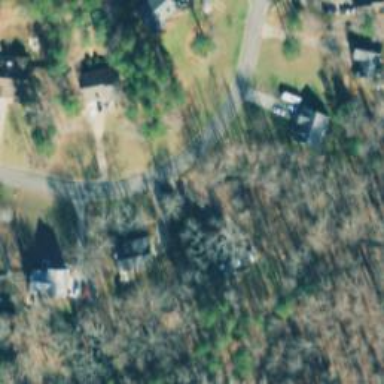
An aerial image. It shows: Residential road.